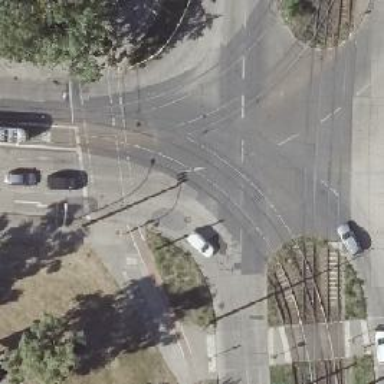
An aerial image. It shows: Railway crossing.